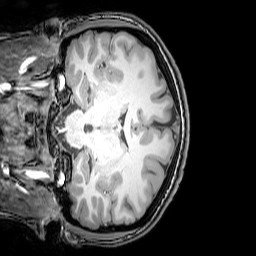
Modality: T1w
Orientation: coronal
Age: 23
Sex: female
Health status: healthy
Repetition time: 0.081 s
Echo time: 0.037 s